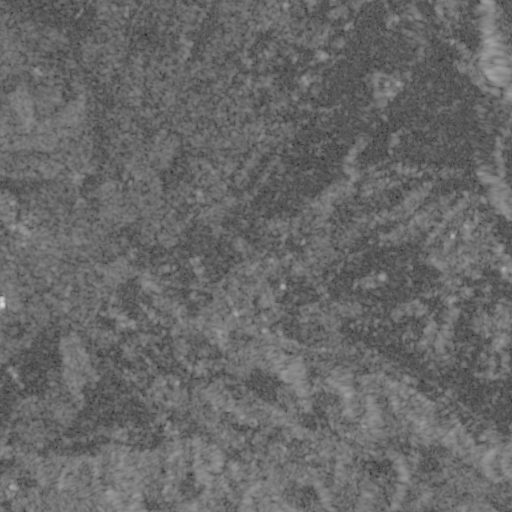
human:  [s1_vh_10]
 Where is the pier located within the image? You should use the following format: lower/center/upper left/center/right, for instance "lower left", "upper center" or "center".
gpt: The pier is located in the center of the image.
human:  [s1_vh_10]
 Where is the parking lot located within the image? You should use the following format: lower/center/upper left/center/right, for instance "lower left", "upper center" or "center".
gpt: There is no parking lot in the image.

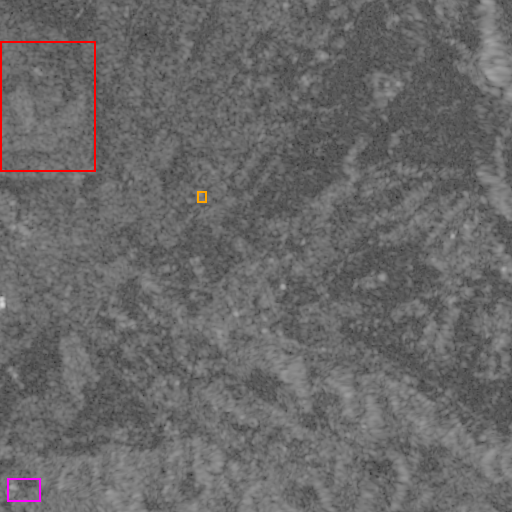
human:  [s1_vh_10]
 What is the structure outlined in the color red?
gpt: The structure outlined in red is a crop field.
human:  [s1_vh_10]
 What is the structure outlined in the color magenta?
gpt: The structure outlined in magenta is a quarry.
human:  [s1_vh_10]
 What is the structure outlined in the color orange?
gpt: The structure outlined in orange is a building.
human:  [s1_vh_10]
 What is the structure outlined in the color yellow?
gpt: There is no yellow outline.